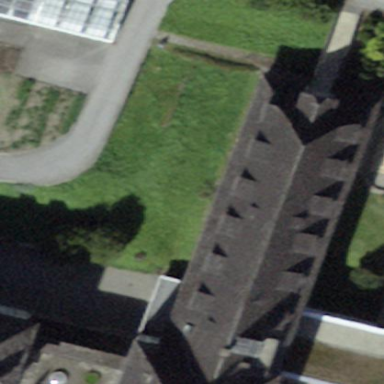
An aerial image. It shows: School building.